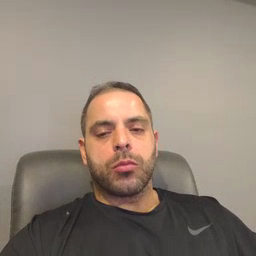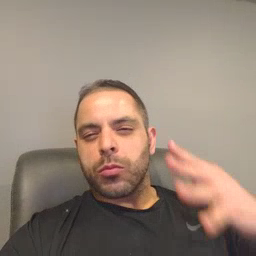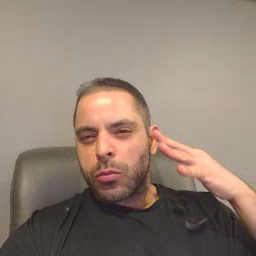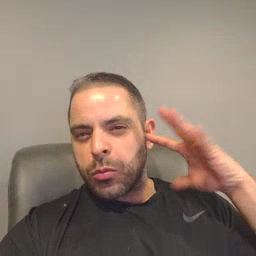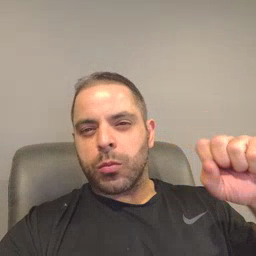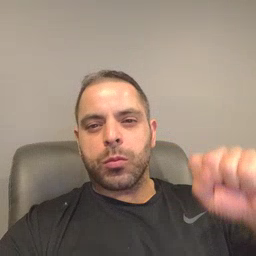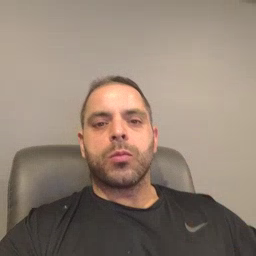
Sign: loud